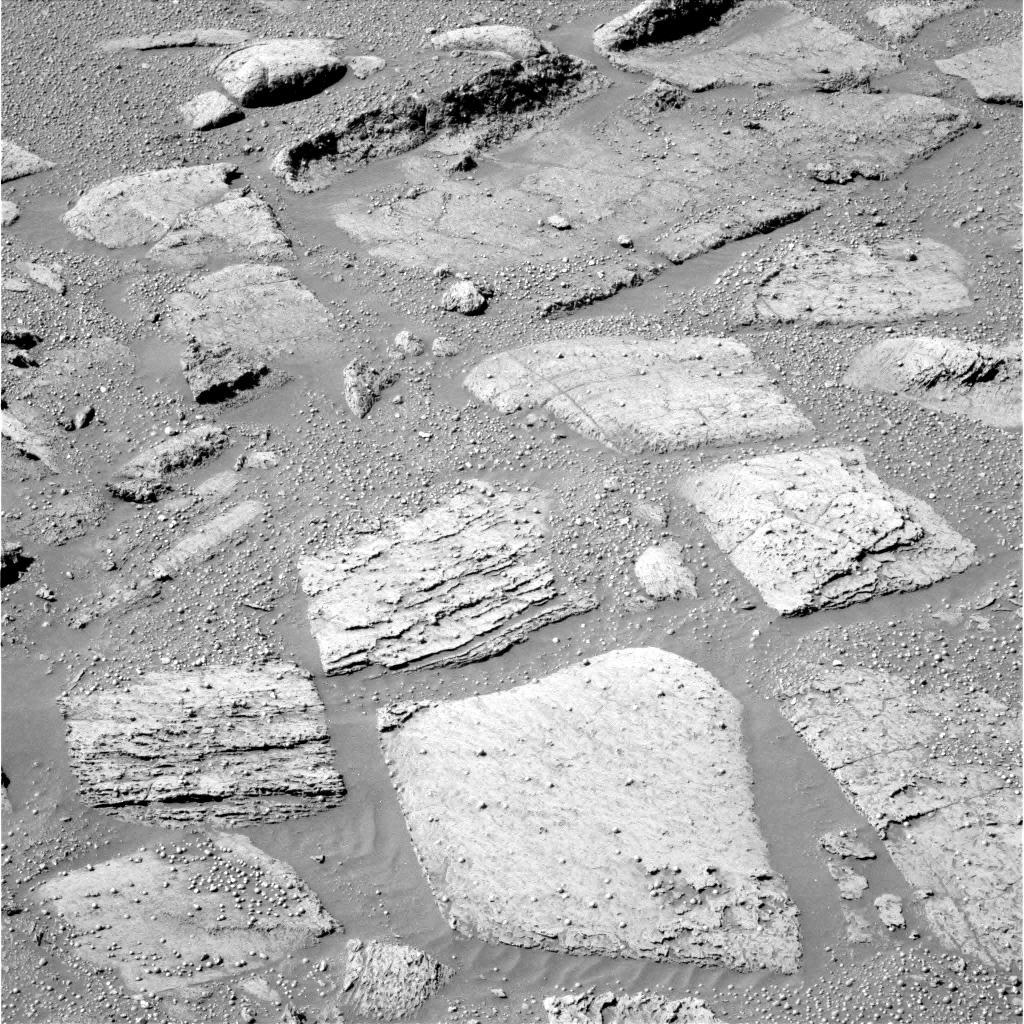
Terrain classes present: Bedrock, Gravel / Sand / Soil, Rock, Shadow